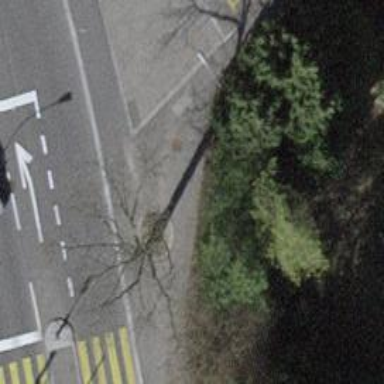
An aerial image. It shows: Avenue lined with trees.